You are looking at the envelope spectrum of a bearing's vibration signal. The marked vertical lines are the theoretical fault frequencies for the outer race, inner race, rolling elements, and cage. Determine the bearing's health state. Answer with exactly one of: normal, inner_race, outer_race, ball.
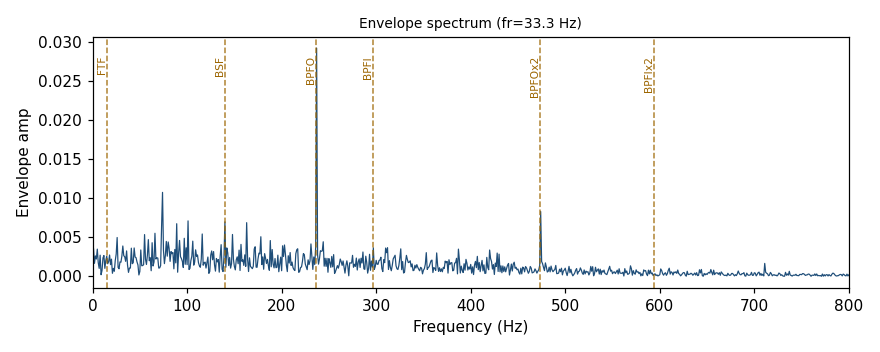
Answer: outer_race